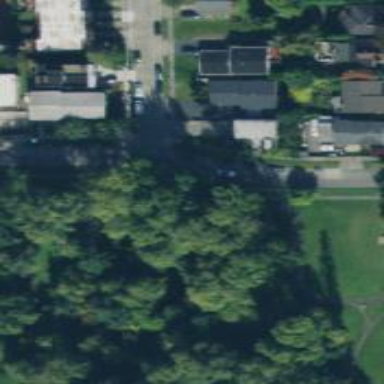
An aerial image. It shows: Residential road with separate sidewalk.